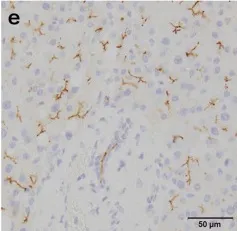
Histological features of the ectopic liver lobe. (e) The formation of biliary canaliculi is confirmed by IHC for CD10.
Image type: pathology (immunostaining)